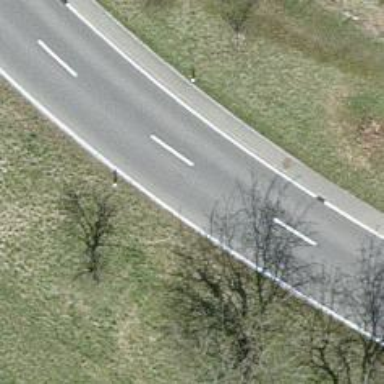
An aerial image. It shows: Tertiary road.